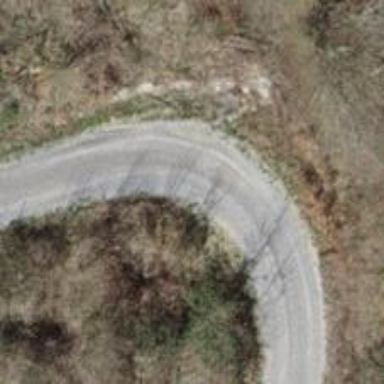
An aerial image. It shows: Well-maintained track road with grade 1 tracktype.